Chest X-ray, PA view. Patient: 44 years old, sex F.
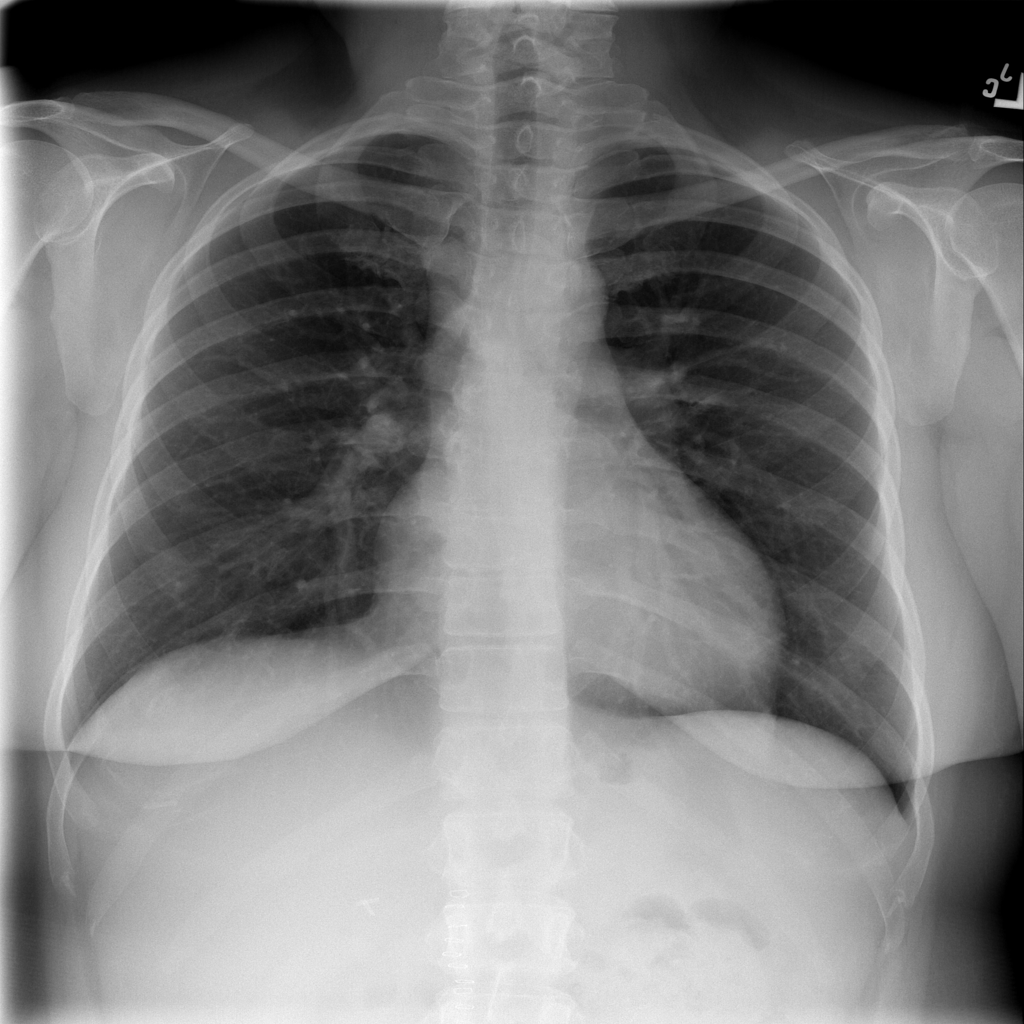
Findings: No Finding